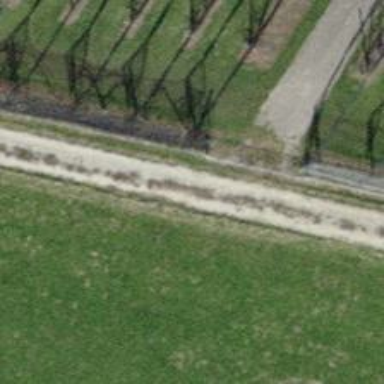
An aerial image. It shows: Compacted track road with grade3 tracktype.